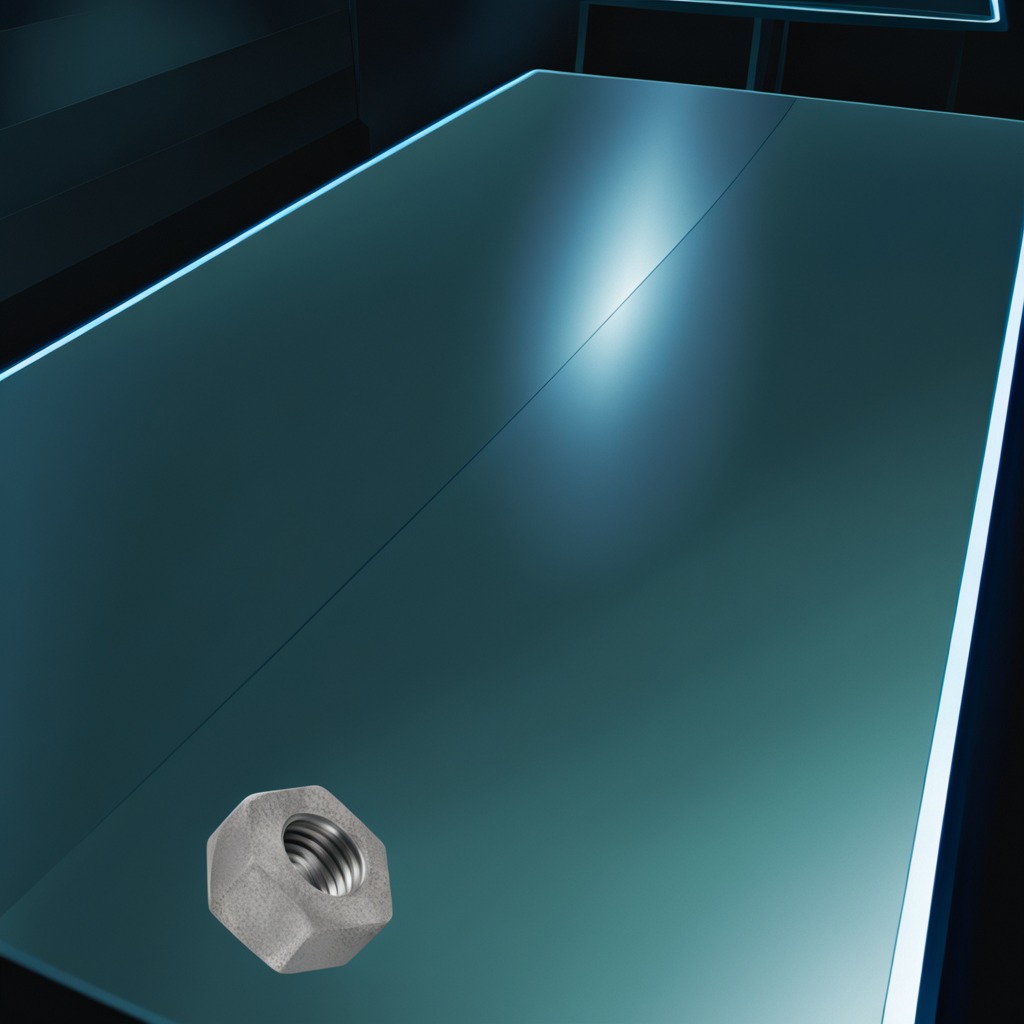
A metal nut is lying on the table in the railway signal maintenance room.